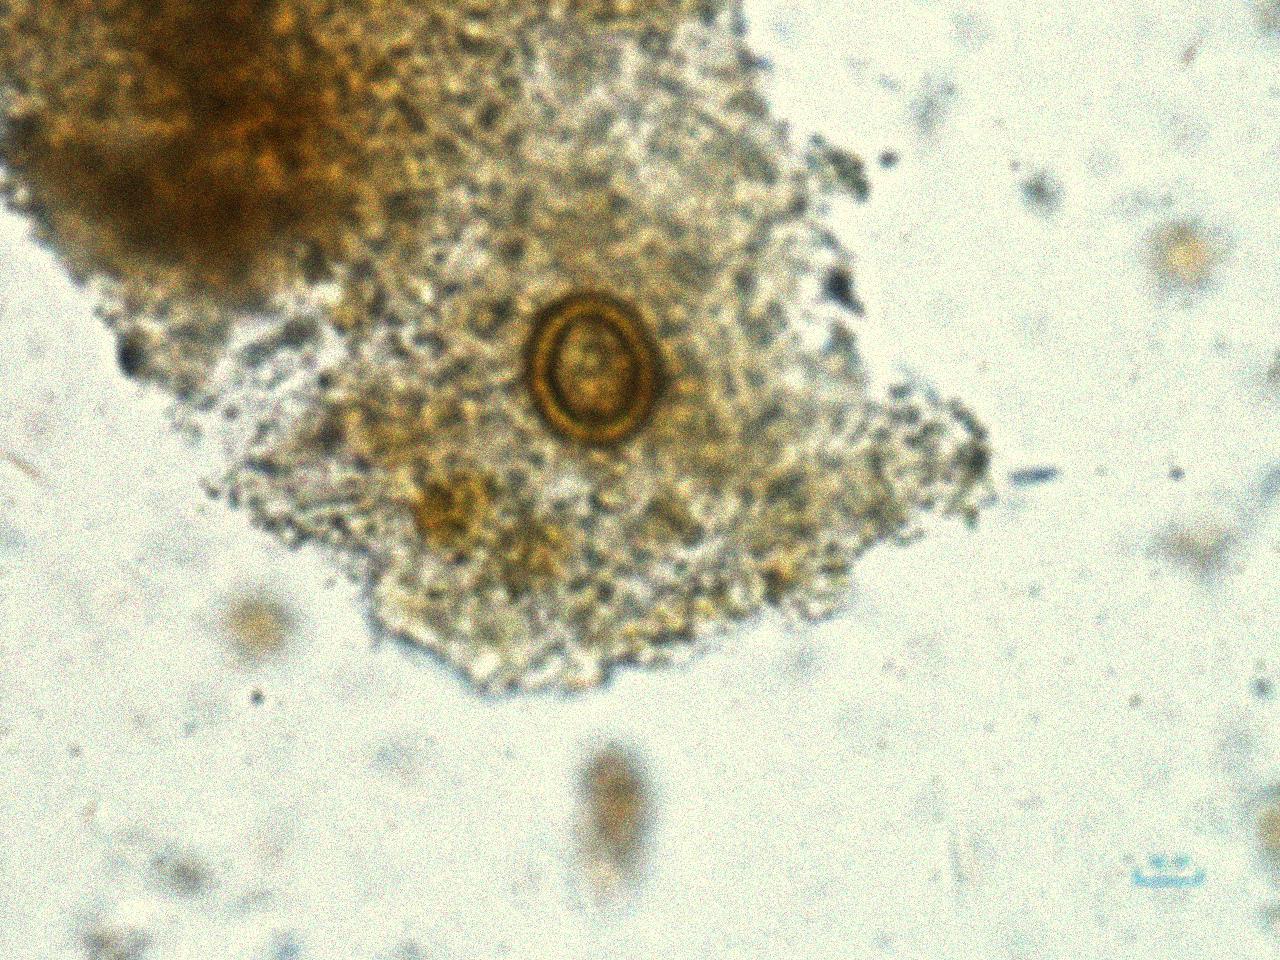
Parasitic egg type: Taenia spp. egg